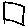
Label: square